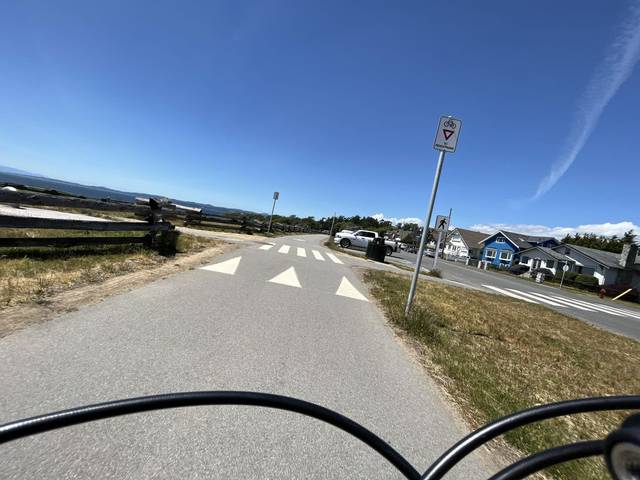
Region: Canada
Coordinates: 48.407, -123.354